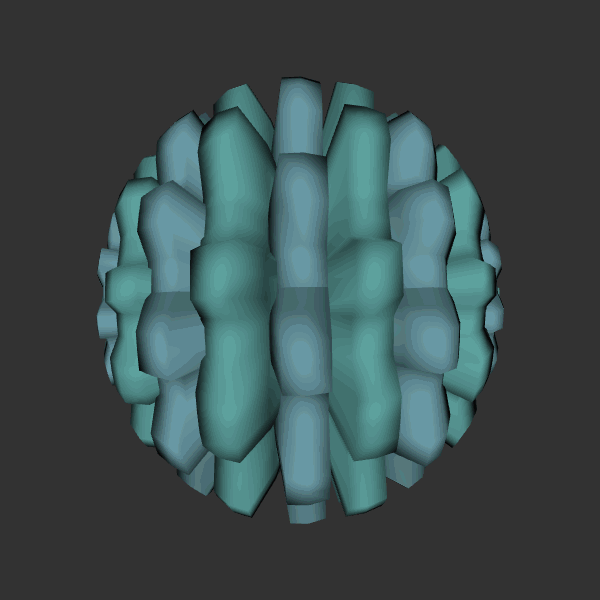
Background: dark